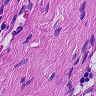
Metastatic tissue present: no